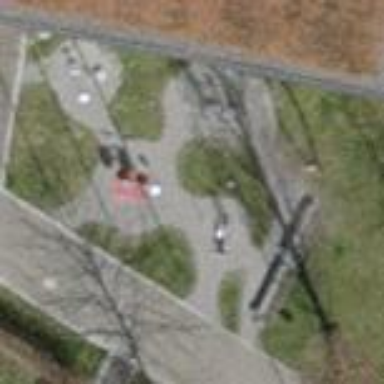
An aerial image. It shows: Fitness station in leisure land.